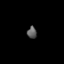
Tissue: lung
Cell type: Endothelial cells
Senescence score: 0.2335
Nuclear area (px): 111
Mean DAPI intensity: 91.55